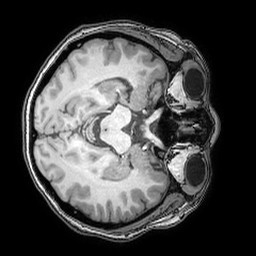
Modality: T1w
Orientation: axial
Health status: ill
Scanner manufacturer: philips
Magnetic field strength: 3 T
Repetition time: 0.007 s
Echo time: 0.0035 s